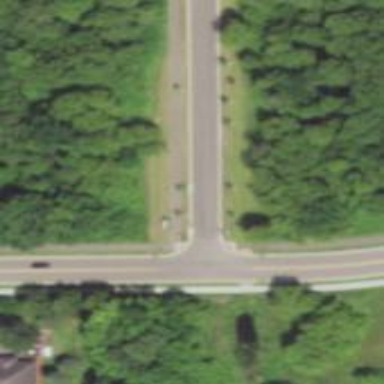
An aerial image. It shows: Asphalt cycleway with unmarked crossing.